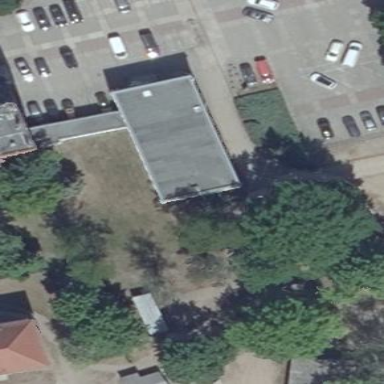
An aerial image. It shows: Building with flat roof made of gray tar paper.